Question: There is topic on StackOverflow: <URL>
Where it is described how to unassigned primary key from table's column. But this method did not work in my case.
I did use the code written in the topic above, for this extremely simple procedure, but still receive errors. Please help. Here is a code:
'''
ALTER TABLE [BOM_V164_MK1A_PLM-000780855_02_D02102018_T10:50:56]
DROP PRIMARY KEY;
'''
Here is the error I get:

Thanks everyone in advance.
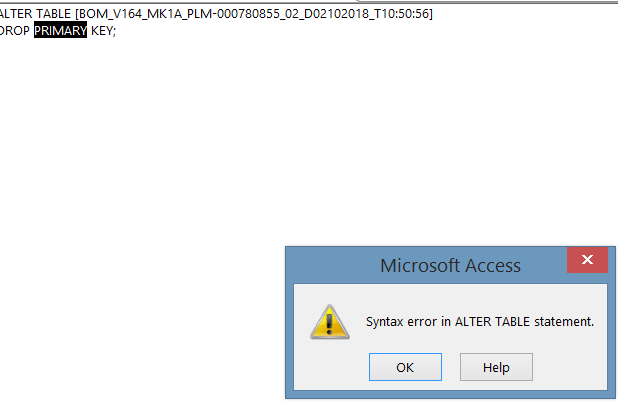
Answer: You can drop the index specifically:
'''
ALTER TABLE [BOM_V164_MK1A_PLM-000780855_02_D02102018_T10:50:56]
DROP Constraint [PrimaryKey];
'''